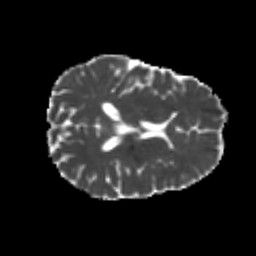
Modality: MD
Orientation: axial
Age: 21
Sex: male
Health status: healthy
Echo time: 0.074 s